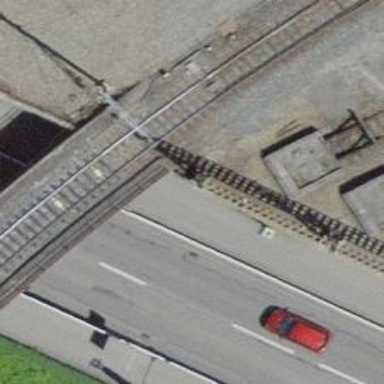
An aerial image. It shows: Single railway track with electrified contact line.